Chest X-ray:
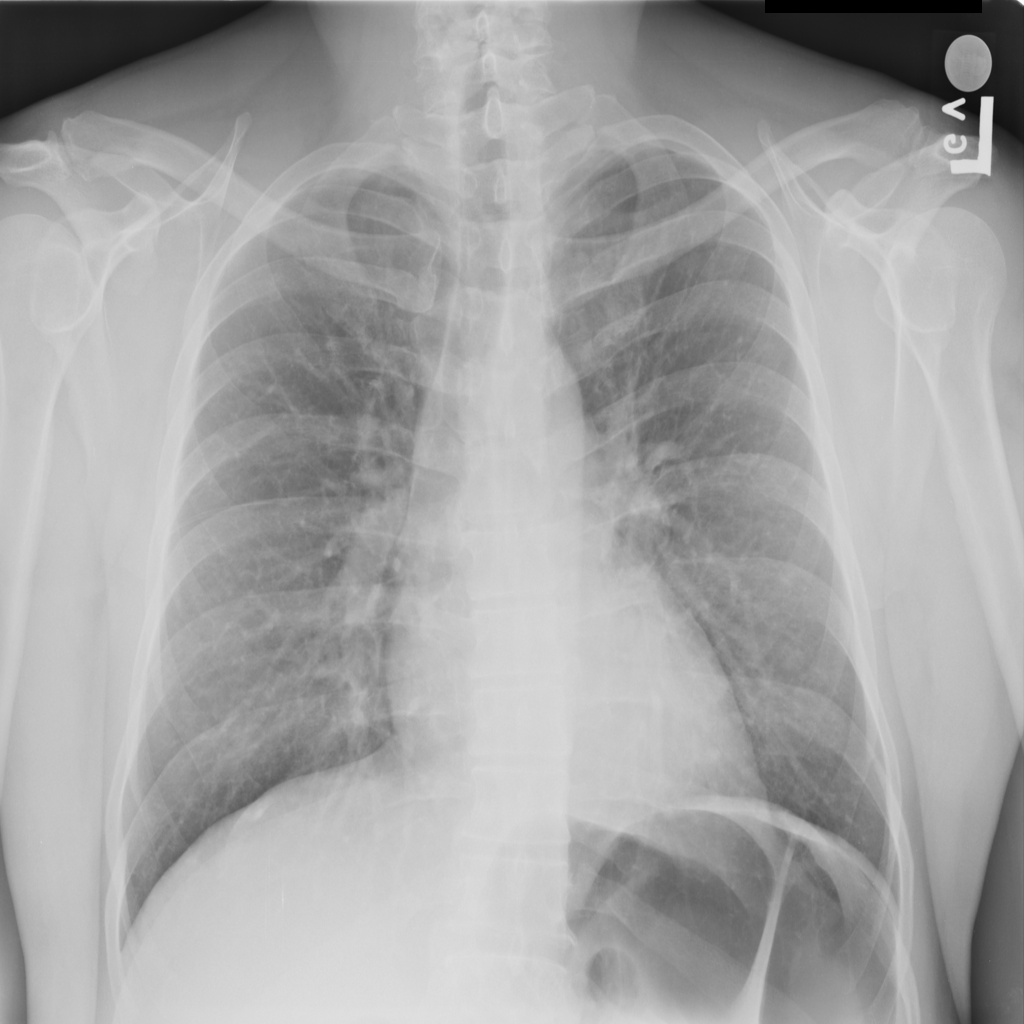
No abnormal finding: yes